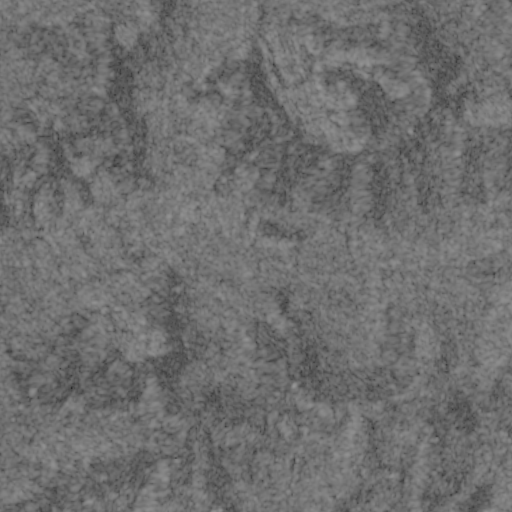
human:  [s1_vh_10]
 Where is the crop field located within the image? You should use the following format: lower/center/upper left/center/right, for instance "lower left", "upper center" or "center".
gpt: The crop field is located in the lower left of the image.
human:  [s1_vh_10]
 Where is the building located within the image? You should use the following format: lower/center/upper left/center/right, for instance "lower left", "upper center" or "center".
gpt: There is no building in the image.

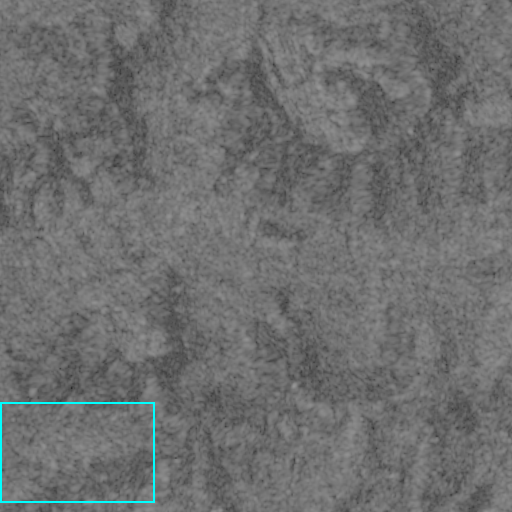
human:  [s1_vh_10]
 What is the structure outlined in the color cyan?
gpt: The structure outlined in cyan is a crop field.
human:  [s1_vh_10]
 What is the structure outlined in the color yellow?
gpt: There is no yellow outline.